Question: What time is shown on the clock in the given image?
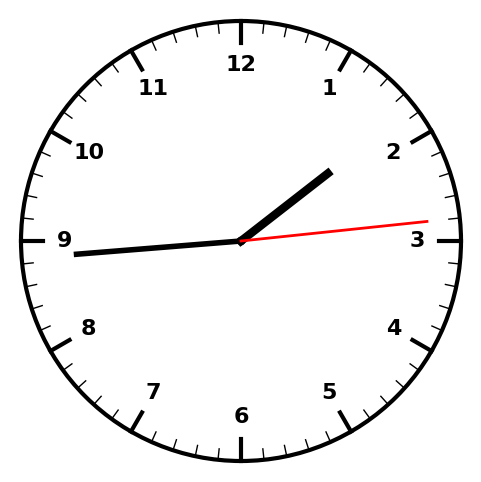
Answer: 01:44:14